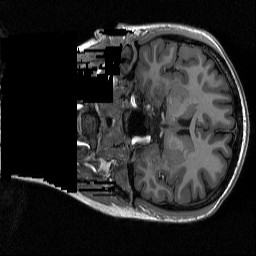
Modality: T1w
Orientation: coronal
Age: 22
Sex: female
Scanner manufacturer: siemens
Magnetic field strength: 3 T
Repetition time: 2.3 s
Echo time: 0.00298 s